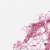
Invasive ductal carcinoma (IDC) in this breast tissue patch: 0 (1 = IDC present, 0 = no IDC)